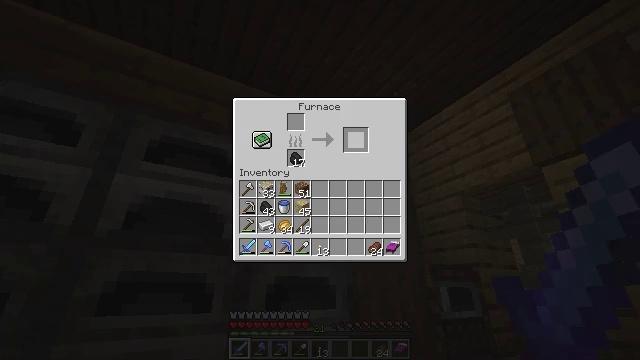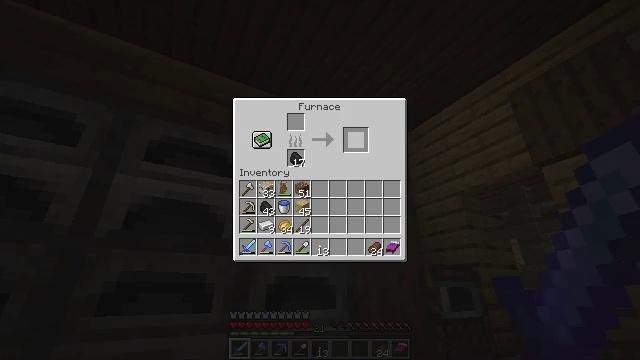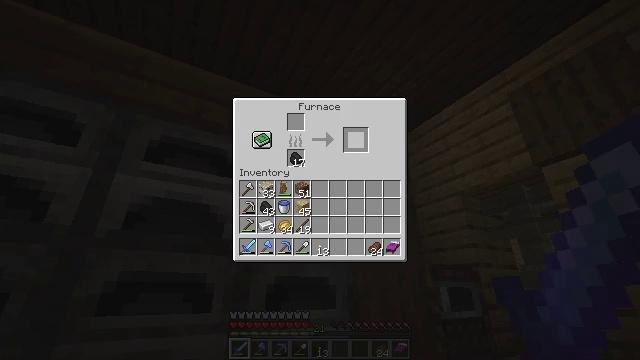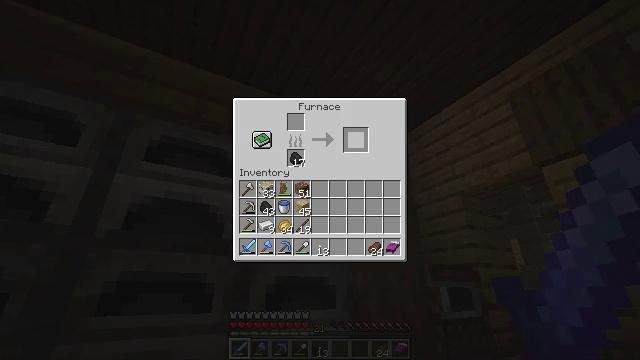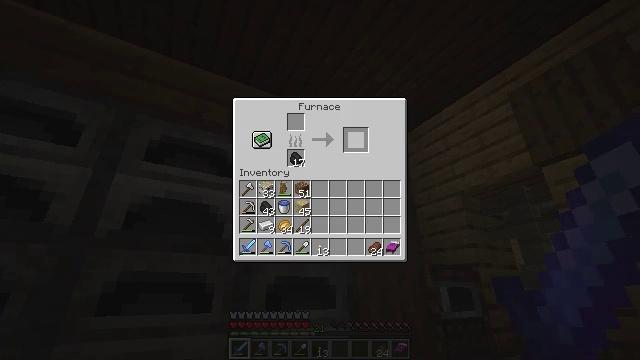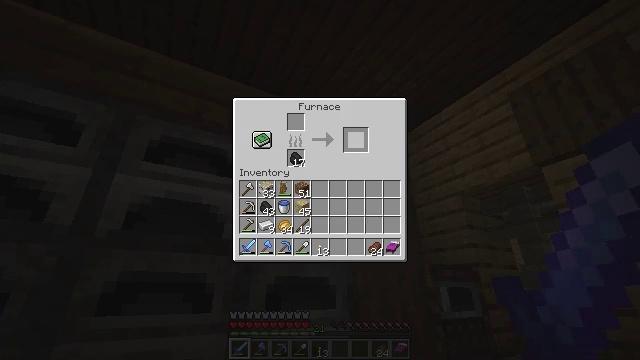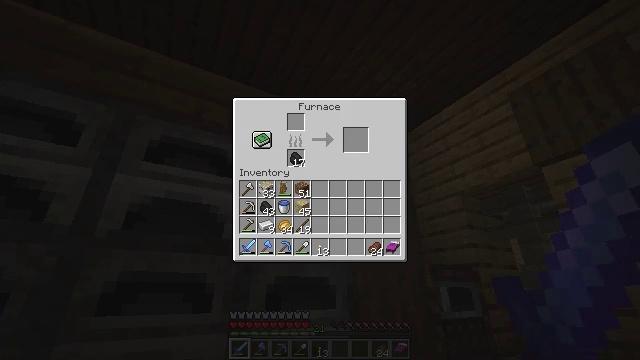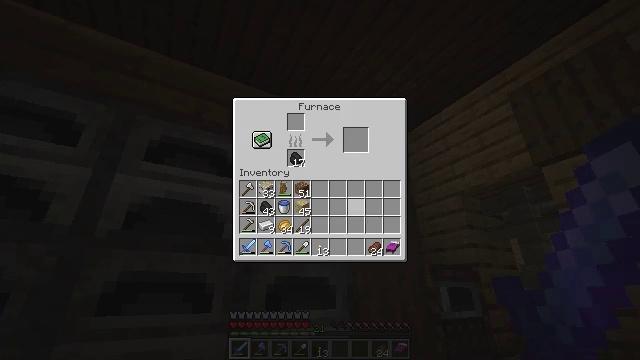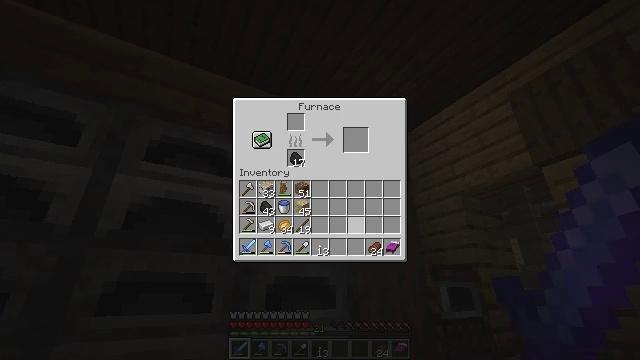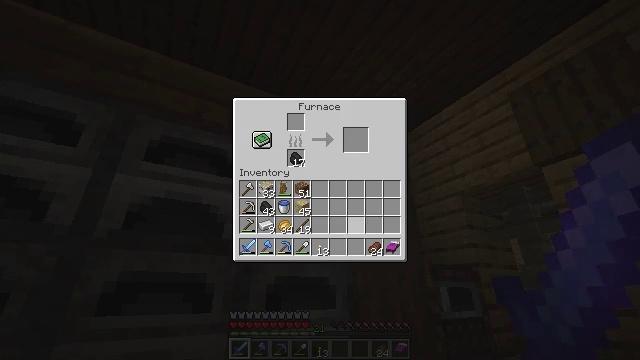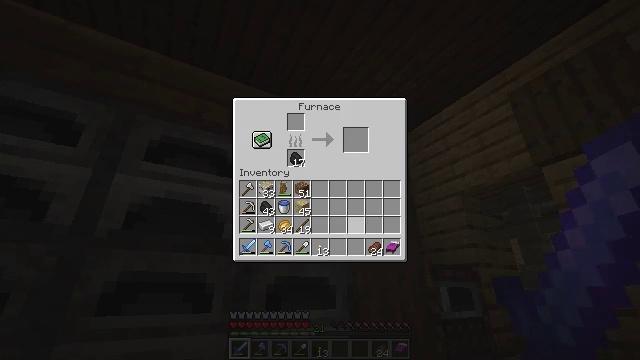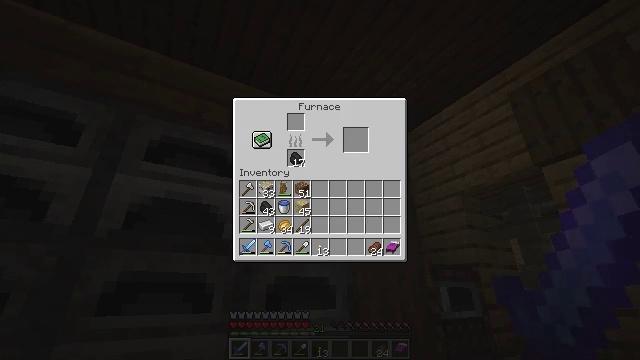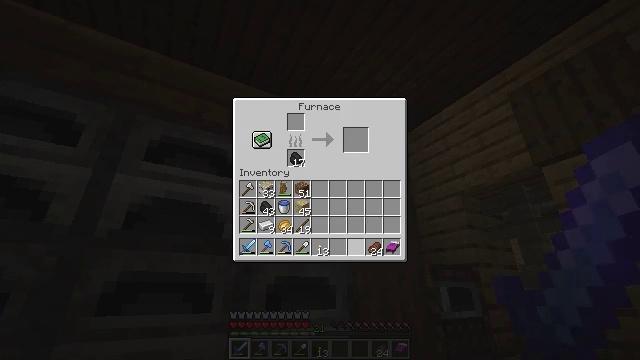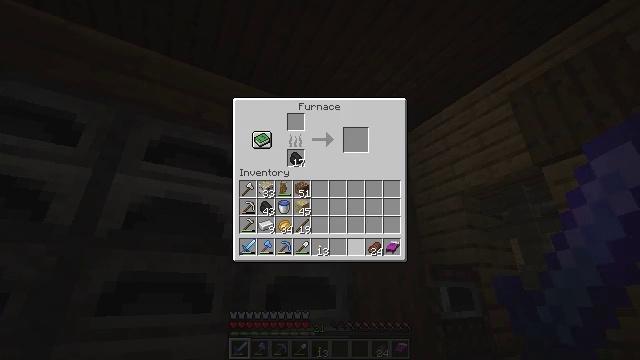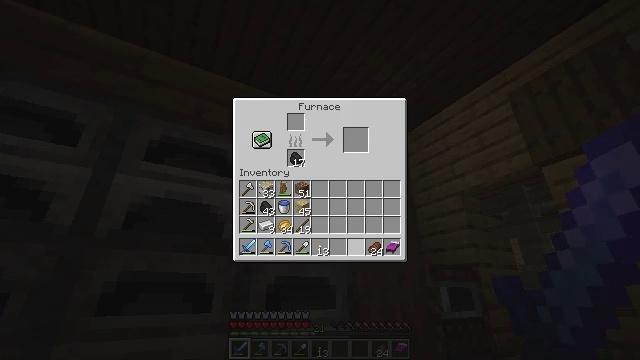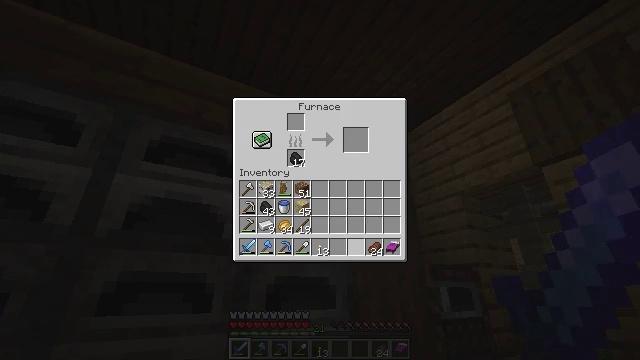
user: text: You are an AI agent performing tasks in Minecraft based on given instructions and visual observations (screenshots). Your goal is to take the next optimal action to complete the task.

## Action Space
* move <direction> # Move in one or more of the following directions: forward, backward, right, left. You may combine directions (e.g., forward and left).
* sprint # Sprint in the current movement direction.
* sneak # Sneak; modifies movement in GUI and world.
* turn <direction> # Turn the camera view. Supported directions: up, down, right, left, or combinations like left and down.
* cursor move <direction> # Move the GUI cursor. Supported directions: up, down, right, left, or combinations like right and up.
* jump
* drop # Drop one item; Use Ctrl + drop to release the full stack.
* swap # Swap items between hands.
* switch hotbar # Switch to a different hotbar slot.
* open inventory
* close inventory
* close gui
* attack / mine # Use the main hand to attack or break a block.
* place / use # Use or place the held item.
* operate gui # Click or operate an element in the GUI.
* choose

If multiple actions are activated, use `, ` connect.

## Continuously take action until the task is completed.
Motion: motion action
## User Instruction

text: Open the crafting table to craft a lead with string and slimeball.
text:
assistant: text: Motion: sneak, open gui
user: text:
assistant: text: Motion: sneak
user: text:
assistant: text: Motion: sneak
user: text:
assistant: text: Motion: no_op
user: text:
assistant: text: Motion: no_op
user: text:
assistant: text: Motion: cursor move down
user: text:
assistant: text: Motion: cursor move down
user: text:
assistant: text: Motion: cursor move down
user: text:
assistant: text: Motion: no_op
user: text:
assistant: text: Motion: no_op
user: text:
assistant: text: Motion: no_op
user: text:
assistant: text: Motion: no_op
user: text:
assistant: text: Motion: no_op
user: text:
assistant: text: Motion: no_op
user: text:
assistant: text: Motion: no_op
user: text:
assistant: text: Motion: no_op
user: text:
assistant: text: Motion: no_op
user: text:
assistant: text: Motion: no_op
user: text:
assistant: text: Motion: no_op
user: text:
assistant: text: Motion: no_op
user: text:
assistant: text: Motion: no_op
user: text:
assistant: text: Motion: no_op
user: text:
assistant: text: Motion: operate gui
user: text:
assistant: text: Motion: operate gui
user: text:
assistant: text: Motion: cursor move left and up
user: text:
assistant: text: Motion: cursor move left and up
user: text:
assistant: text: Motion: no_op
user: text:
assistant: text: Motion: no_op
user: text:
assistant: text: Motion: no_op
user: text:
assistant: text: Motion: no_op